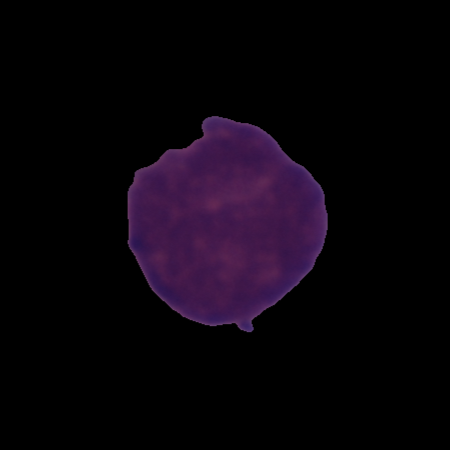
Label: cancer